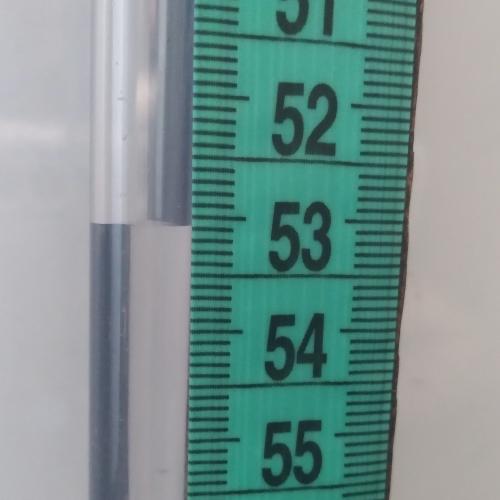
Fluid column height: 53.1 cm